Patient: sex F, age 35
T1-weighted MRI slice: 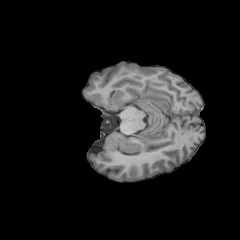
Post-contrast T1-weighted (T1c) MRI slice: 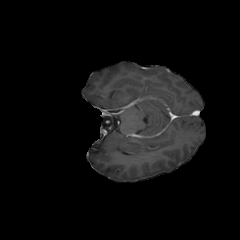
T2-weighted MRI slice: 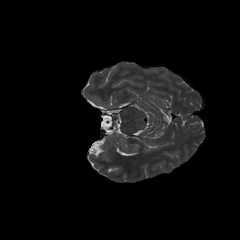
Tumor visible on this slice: no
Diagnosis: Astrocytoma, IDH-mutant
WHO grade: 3